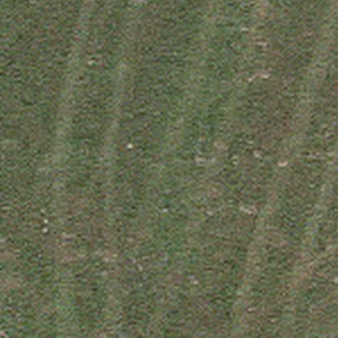
Label: other